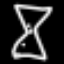
Label: hourglass